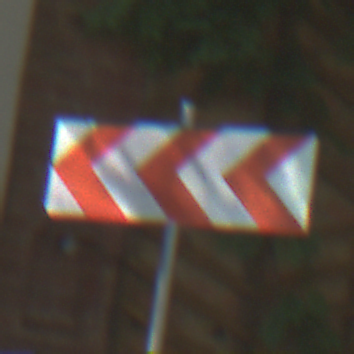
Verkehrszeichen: RichtungstafelnInKurvenGrossRechts
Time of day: Midday
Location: Outdoor (Suburban)
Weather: Clear
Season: NotSpecified
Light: Natural